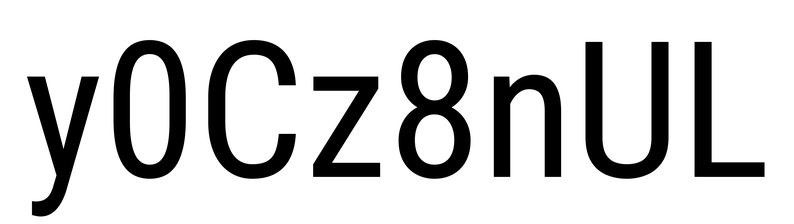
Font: Roboto_Condensed_Regular